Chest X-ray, AP view. Patient: 63 years old, sex M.
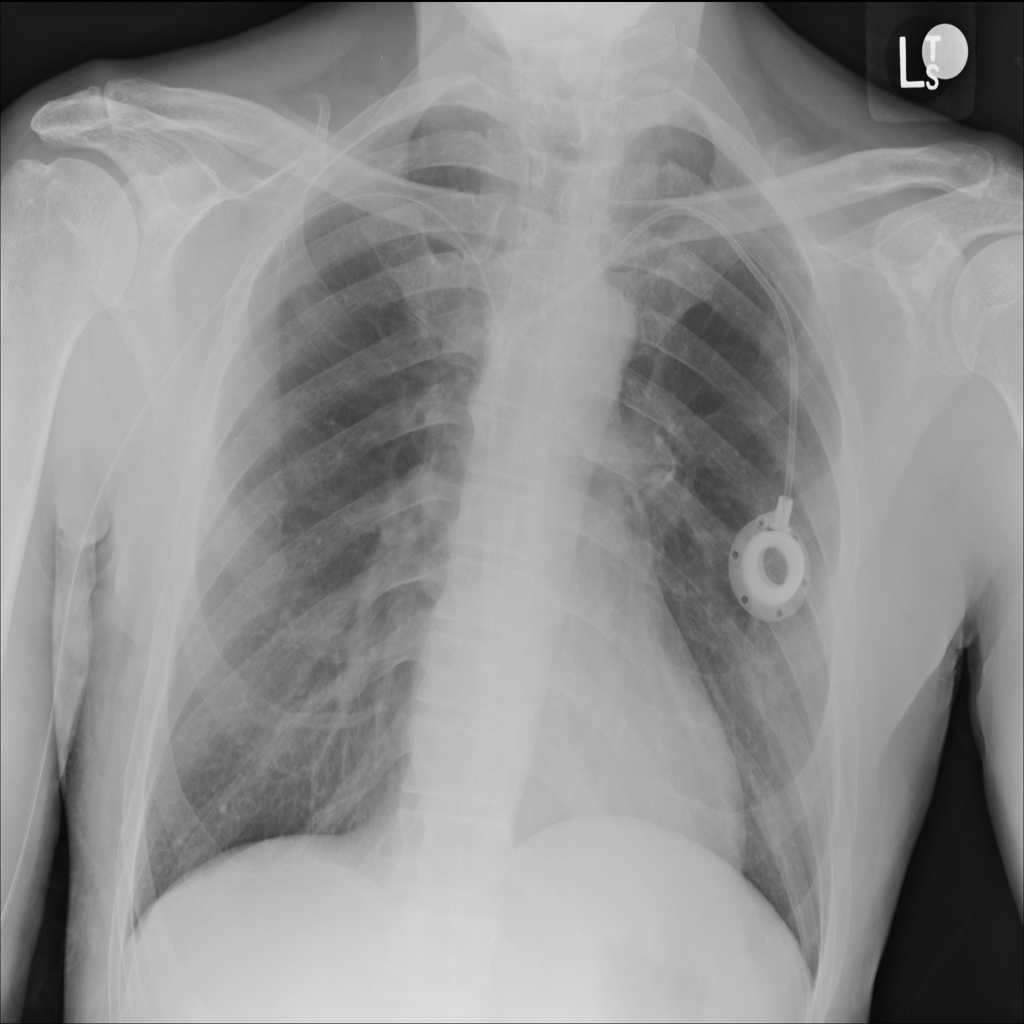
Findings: No Finding